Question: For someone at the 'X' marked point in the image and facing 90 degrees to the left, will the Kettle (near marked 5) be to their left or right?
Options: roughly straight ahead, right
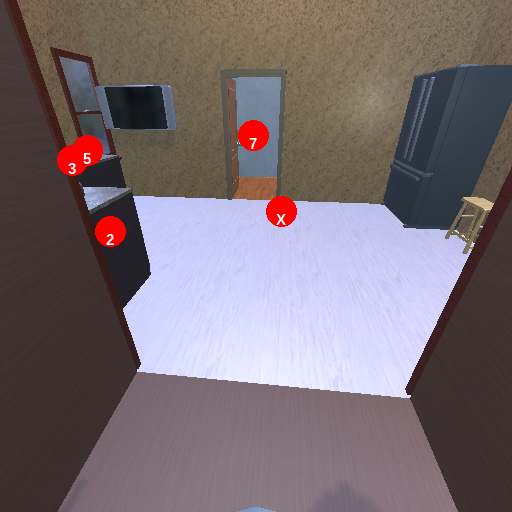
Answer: roughly straight ahead